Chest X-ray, PA view. Patient: 48 years old, sex F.
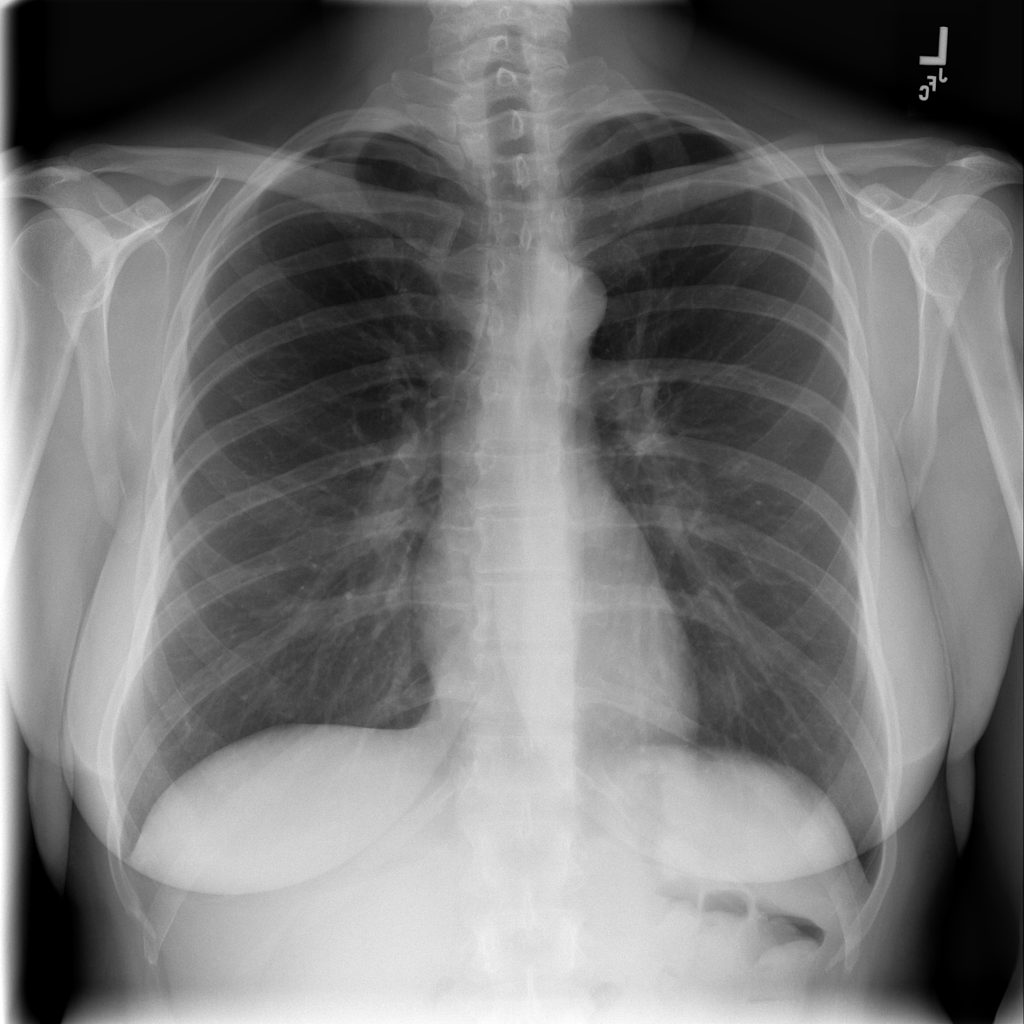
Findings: No Finding